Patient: sex M, age 26
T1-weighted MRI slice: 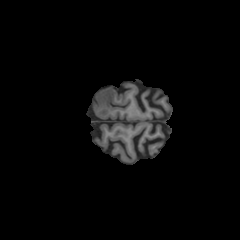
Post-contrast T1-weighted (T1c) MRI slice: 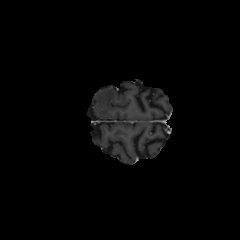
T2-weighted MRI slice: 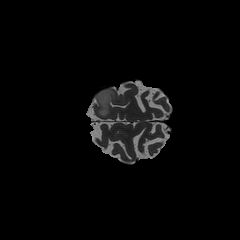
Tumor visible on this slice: yes
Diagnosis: Oligodendroglioma, IDH-mutant, 1p/19q-codeleted
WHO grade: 2